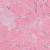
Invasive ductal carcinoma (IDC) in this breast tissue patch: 0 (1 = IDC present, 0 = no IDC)